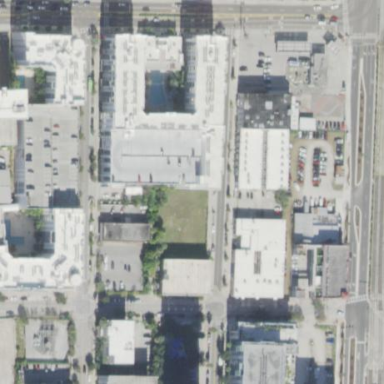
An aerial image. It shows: City block.